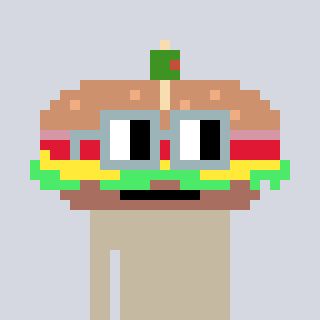
a pixel art character with square dark gray glasses, a sandwich-shaped head and a magenta-colored body on a cool background